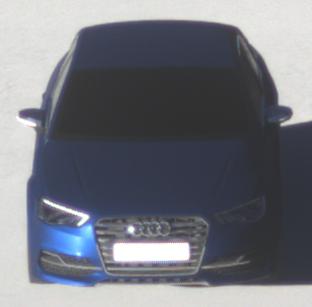
Make: Audi
Model: S3
Detailed model: 8V
Model produced from: 2013
Model produced until: 2020
Doors: 4
Color: blue
Road condition: dry road
Daytime: sunrise or sunset
Contrast: high contrast